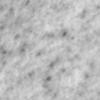
Label: no_change